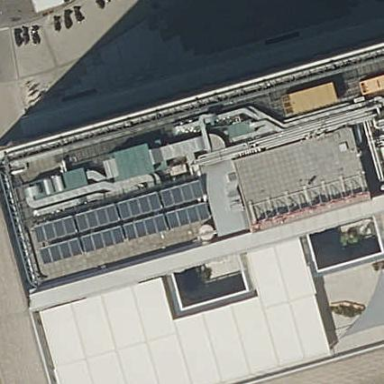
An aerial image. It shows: Office building.